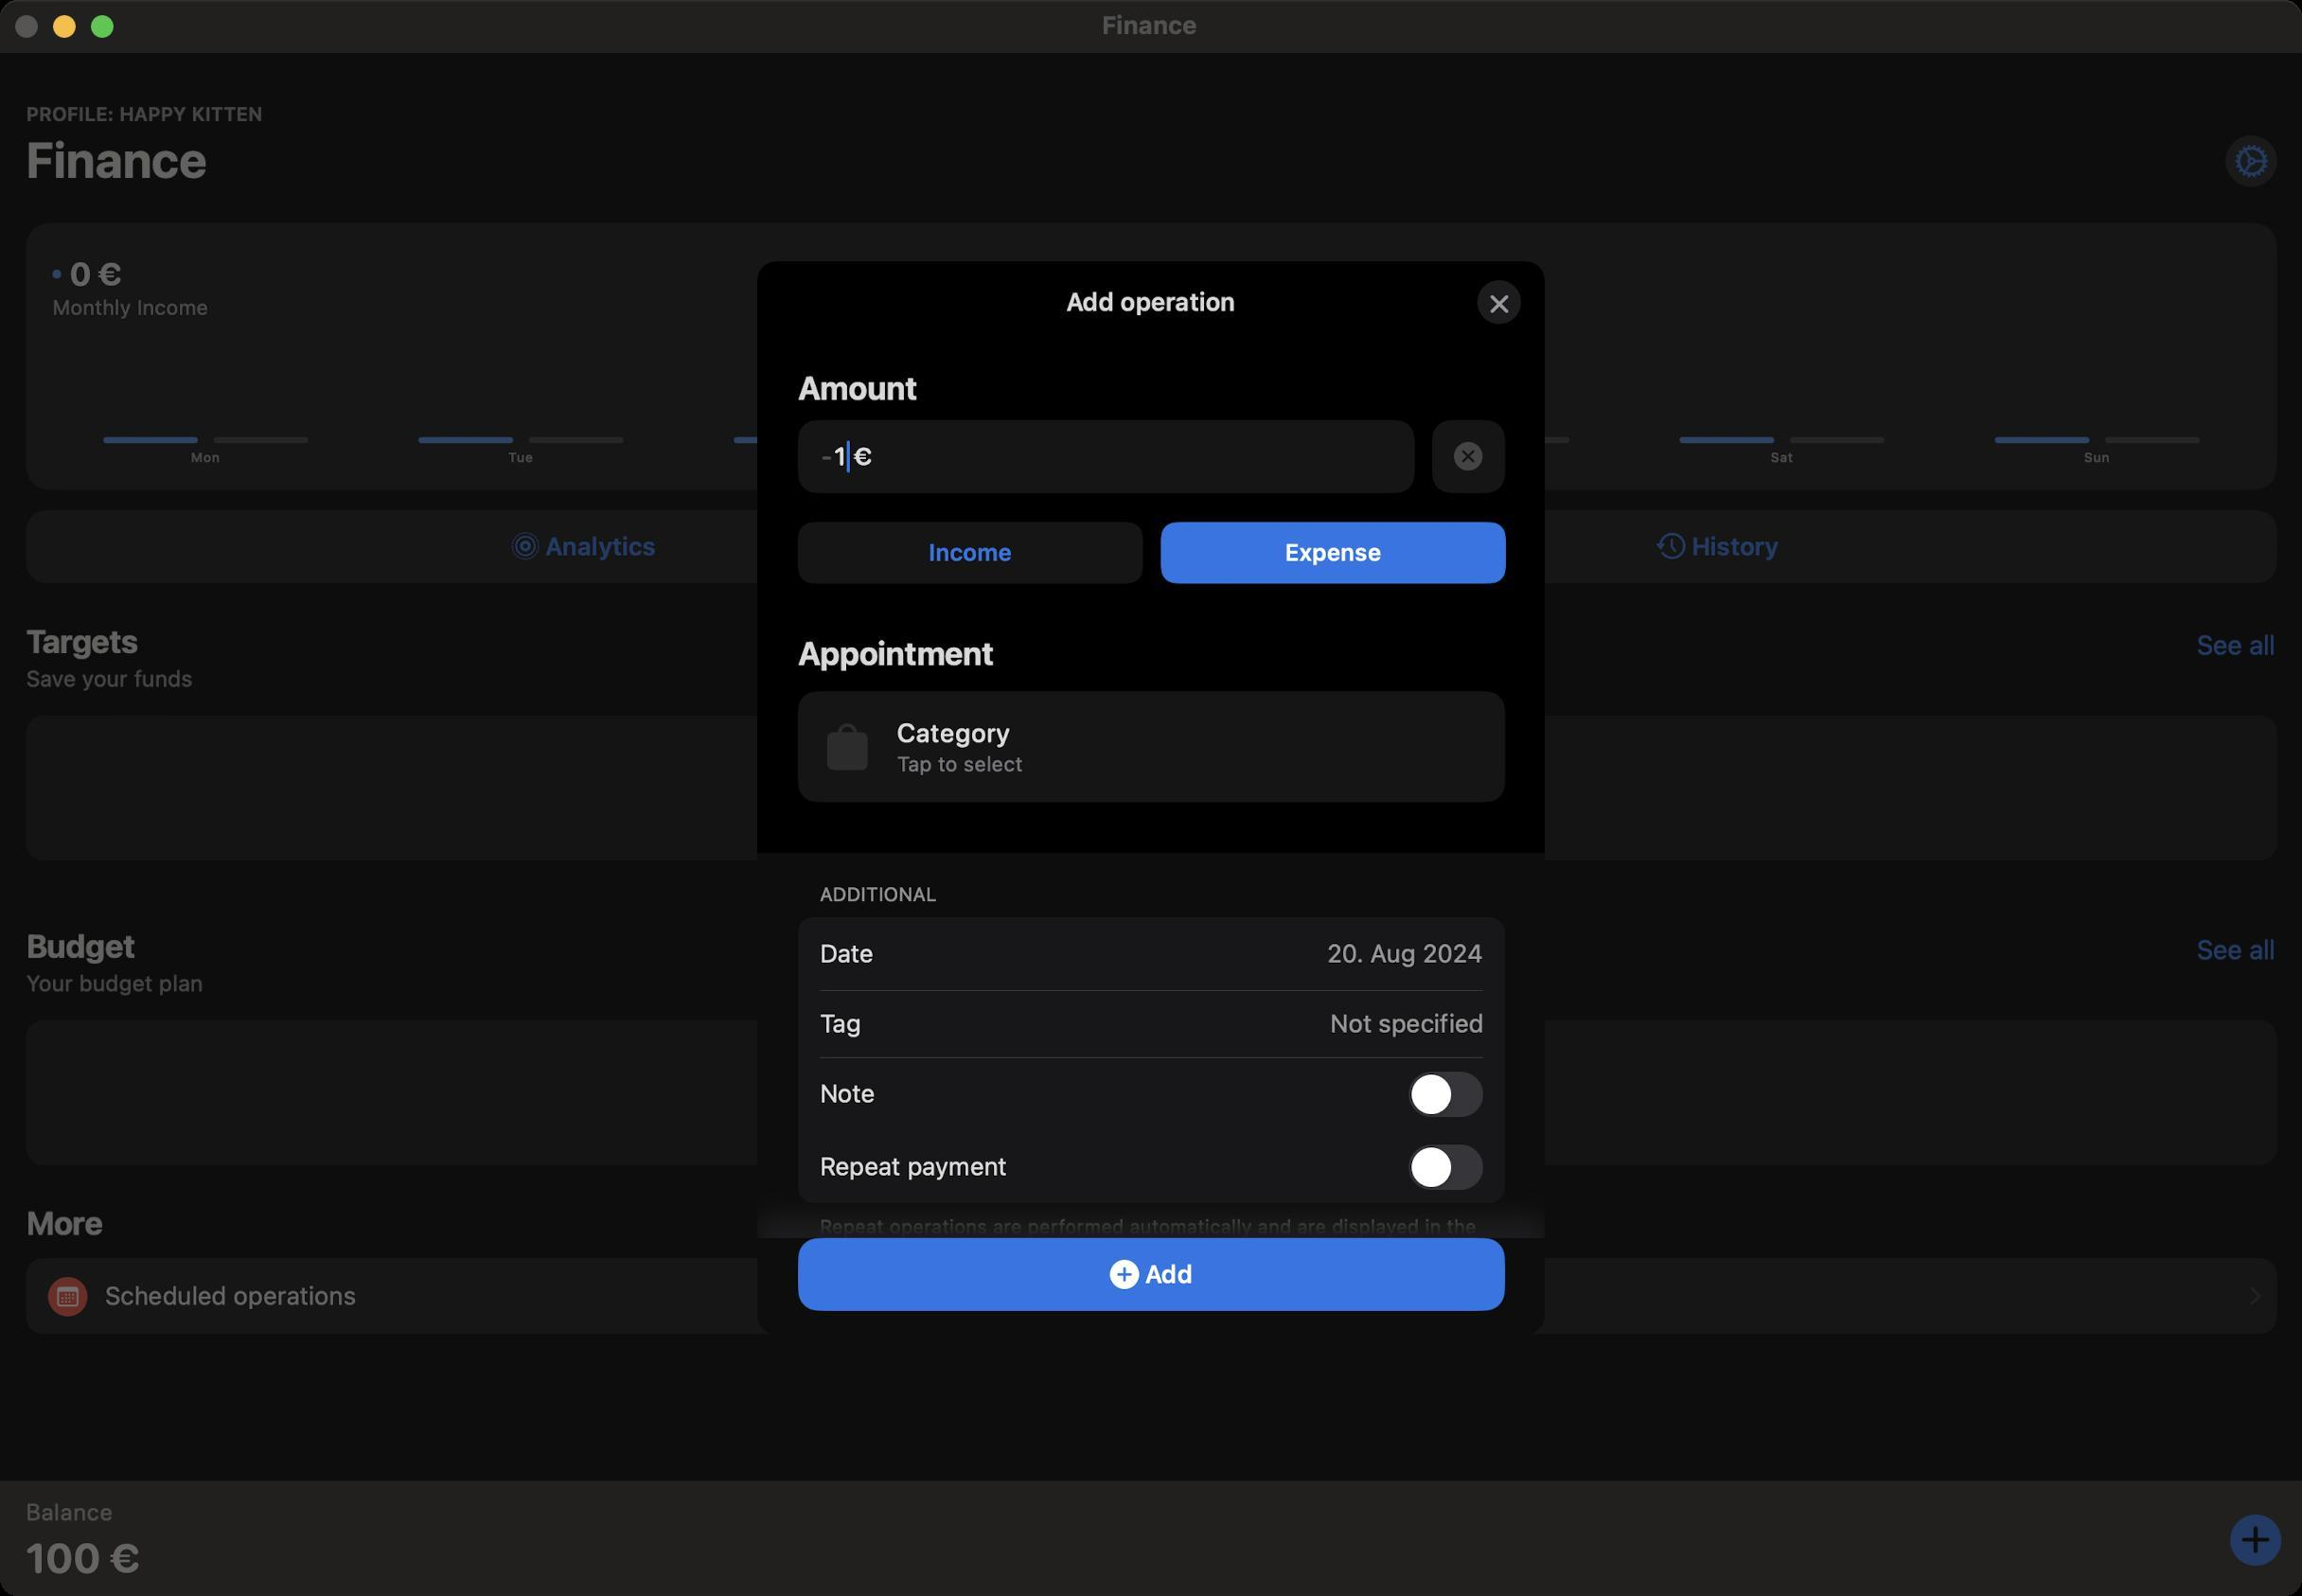
Accessibility tree:
{"name": "Finance", "role": "AXWindow", "description": null, "role_description": "standard window", "value": null, "position": "294.00;94.00", "size": "1216;843", "children": [{"name": null, "role": "AXGroup", "description": null, "role_description": "group", "value": null, "position": "0.00;0.00", "size": "1216;843", "children": [{"name": null, "role": "AXGroup", "description": null, "role_description": "group", "value": null, "position": "0.00;0.00", "size": "1217;843", "children": []}]}, {"name": null, "role": "AXButton", "description": null, "role_description": "close button", "value": null, "position": "7.00;6.00", "size": "14;16", "children": []}, {"name": null, "role": "AXButton", "description": null, "role_description": "zoom button", "value": null, "position": "47.00;6.00", "size": "14;16", "children": [{"name": null, "role": "AXGroup", "description": null, "role_description": "group", "value": null, "position": "47.00;6.00", "size": "14;16", "children": [{"name": null, "role": "AXGroup", "description": null, "role_description": "group", "value": null, "position": "47.00;6.00", "size": "14;16", "children": []}]}]}, {"name": null, "role": "AXButton", "description": null, "role_description": "minimize button", "value": null, "position": "27.00;6.00", "size": "14;16", "children": []}, {"name": null, "role": "AXStaticText", "description": null, "role_description": "text", "value": "Finance", "position": "580.00;5.00", "size": "55;16", "children": []}, {"name": null, "role": "AXSheet", "description": null, "role_description": "sheet", "value": null, "position": "400.00;138.00", "size": "416;567", "children": [{"name": null, "role": "AXGroup", "description": null, "role_description": "group", "value": null, "position": "400.00;138.00", "size": "416;567", "children": [{"name": null, "role": "AXGroup", "description": null, "role_description": "group", "value": null, "position": "400.00;138.00", "size": "417;567", "children": [{"name": null, "role": "AXGroup", "description": null, "role_description": "Nav bar", "value": null, "position": "400.00;138.00", "size": "417;43", "children": [{"name": null, "role": "AXHeading", "description": "Add operation", "role_description": "heading", "value": null, "position": "563.24;151.86", "size": "90;16", "children": []}, {"name": null, "role": "AXButton", "description": "close", "role_description": "button", "value": null, "position": "774.22;142.62", "size": "33;34", "children": []}]}, {"name": null, "role": "AXGroup", "description": null, "role_description": "group", "value": null, "position": "400.00;138.00", "size": "417;567", "children": [{"name": null, "role": "AXGroup", "description": null, "role_description": "group", "value": null, "position": "400.00;138.00", "size": "417;567", "children": [{"name": null, "role": "AXGroup", "description": null, "role_description": "group", "value": null, "position": "421.56;194.98", "size": "373;22", "children": [{"name": null, "role": "AXGroup", "description": null, "role_description": "group", "value": null, "position": "421.56;194.98", "size": "373;20", "children": [{"name": null, "role": "AXStaticText", "description": "Amount", "role_description": "text", "value": null, "position": "421.56;194.98", "size": "373;20", "children": []}]}]}, {"name": null, "role": "AXTextField", "description": null, "role_description": "text field", "value": "1 €", "position": "421.56;221.93", "size": "326;38", "children": []}, {"name": null, "role": "AXStaticText", "description": "-", "role_description": "text", "value": null, "position": "433.88;221.93", "size": "7;38", "children": []}, {"name": null, "role": "AXButton", "description": "clearField", "role_description": "button", "value": null, "position": "756.51;221.93", "size": "38;38", "children": []}, {"name": null, "role": "AXGroup", "description": null, "role_description": "group", "value": null, "position": "421.56;275.83", "size": "373;32", "children": [{"name": null, "role": "AXButton", "description": "Income", "role_description": "button", "value": null, "position": "421.56;275.83", "size": "182;32", "children": []}, {"name": null, "role": "AXButton", "description": "Expense", "role_description": "button", "value": null, "position": "613.29;275.83", "size": "182;32", "children": []}]}, {"name": null, "role": "AXGroup", "description": null, "role_description": "group", "value": null, "position": "421.56;335.12", "size": "373;22", "children": [{"name": null, "role": "AXGroup", "description": null, "role_description": "group", "value": null, "position": "421.56;335.12", "size": "373;20", "children": [{"name": null, "role": "AXStaticText", "description": "Appointment", "role_description": "text", "value": null, "position": "421.56;335.12", "size": "373;20", "children": []}]}]}, {"name": null, "role": "AXGroup", "description": null, "role_description": "group", "value": null, "position": "473.92;379.01", "size": "310;31", "children": [{"name": null, "role": "AXStaticText", "description": "Category", "role_description": "text", "value": null, "position": "473.92;379.01", "size": "310;16", "children": []}, {"name": null, "role": "AXStaticText", "description": "Tap to select", "role_description": "text", "value": null, "position": "473.92;396.72", "size": "310;13", "children": []}]}, {"name": null, "role": "AXStaticText", "description": "ADDITIONAL", "role_description": "text", "value": null, "position": "433.11;466.02", "size": "350;12", "children": []}, {"name": null, "role": "AXStaticText", "description": "Date", "role_description": "text", "value": null, "position": "433.11;496.05", "size": "28;15", "children": []}, {"name": null, "role": "AXStaticText", "description": "20. Aug 2024", "role_description": "text", "value": null, "position": "701.07;496.05", "size": "82;15", "children": []}, {"name": null, "role": "AXStaticText", "description": "Tag", "role_description": "text", "value": null, "position": "433.11;523.00", "size": "22;35", "children": []}, {"name": null, "role": "AXGroup", "description": null, "role_description": "group", "value": null, "position": "433.11;523.00", "size": "350;116", "children": [{"name": null, "role": "AXSlider", "description": null, "role_description": "slider", "value": 5000.0, "position": "514.73;494.12", "size": "104;173", "children": []}, {"name": null, "role": "AXSlider", "description": null, "role_description": "slider", "value": 4979.0, "position": "622.53;494.12", "size": "38;173", "children": []}, {"name": null, "role": "AXSlider", "description": null, "role_description": "slider", "value": 2018.0, "position": "664.11;494.12", "size": "38;173", "children": []}]}, {"name": null, "role": "AXStaticText", "description": "Not specified", "role_description": "text", "value": null, "position": "459.29;523.00", "size": "325;35", "children": []}, {"name": null, "role": "AXStaticText", "description": "Note", "role_description": "text", "value": null, "position": "433.11;569.97", "size": "29;15", "children": []}, {"name": null, "role": "AXCheckBox", "description": null, "role_description": "checkbox", "value": "0", "position": "744.19;566.12", "size": "39;24", "children": []}, {"name": null, "role": "AXTextField", "description": null, "role_description": "text field", "value": "", "position": "433.11;596.92", "size": "350;31", "children": []}, {"name": null, "role": "AXStaticText", "description": "Repeat payment", "role_description": "text", "value": null, "position": "433.11;608.47", "size": "99;15", "children": []}, {"name": null, "role": "AXCheckBox", "description": null, "role_description": "checkbox", "value": "0", "position": "744.19;604.62", "size": "39;24", "children": []}, {"name": null, "role": "AXButton", "description": "Repeat operations are performed automatically and are displayed in the \"Scheduled operations\" section. Available in premium", "role_description": "button", "value": null, "position": "433.11;641.58", "size": "350;25", "children": []}, {"name": null, "role": "AXGroup", "description": null, "role_description": "group", "value": null, "position": "433.11;643.12", "size": "350;38", "children": [{"name": null, "role": "AXGroup", "description": null, "role_description": "group", "value": null, "position": "434.65;646.97", "size": "168;31", "children": [{"name": null, "role": "AXStaticText", "description": "Retry", "role_description": "text", "value": null, "position": "434.65;646.97", "size": "168;15", "children": []}, {"name": null, "role": "AXStaticText", "description": "Monthly", "role_description": "text", "value": null, "position": "434.65;663.14", "size": "168;15", "children": []}]}, {"name": null, "role": "AXGroup", "description": null, "role_description": "group", "value": null, "position": "614.06;646.97", "size": "168;31", "children": [{"name": null, "role": "AXStaticText", "description": "Stop Repeater", "role_description": "text", "value": null, "position": "614.06;646.97", "size": "168;15", "children": []}, {"name": null, "role": "AXStaticText", "description": "Never", "role_description": "text", "value": null, "position": "614.06;663.14", "size": "168;15", "children": []}]}]}, {"name": null, "role": "AXButton", "description": "Add", "role_description": "button", "value": null, "position": "421.56;653.90", "size": "373;38", "children": []}]}]}]}]}]}, {"name": "Finance", "role": "AXWindow", "description": null, "role_description": "standard window", "value": null, "position": "294.00;94.00", "size": "1216;843", "children": [{"name": null, "role": "AXGroup", "description": null, "role_description": "group", "value": null, "position": "0.00;0.00", "size": "1216;843", "children": [{"name": null, "role": "AXGroup", "description": null, "role_description": "group", "value": null, "position": "0.00;0.00", "size": "1217;843", "children": []}]}, {"name": null, "role": "AXButton", "description": null, "role_description": "close button", "value": null, "position": "7.00;6.00", "size": "14;16", "children": []}, {"name": null, "role": "AXButton", "description": null, "role_description": "zoom button", "value": null, "position": "47.00;6.00", "size": "14;16", "children": [{"name": null, "role": "AXGroup", "description": null, "role_description": "group", "value": null, "position": "47.00;6.00", "size": "14;16", "children": [{"name": null, "role": "AXGroup", "description": null, "role_description": "group", "value": null, "position": "47.00;6.00", "size": "14;16", "children": []}]}]}, {"name": null, "role": "AXButton", "description": null, "role_description": "minimize button", "value": null, "position": "27.00;6.00", "size": "14;16", "children": []}, {"name": null, "role": "AXStaticText", "description": null, "role_description": "text", "value": "Finance", "position": "580.00;5.00", "size": "55;16", "children": []}, {"name": null, "role": "AXSheet", "description": null, "role_description": "sheet", "value": null, "position": "400.00;138.00", "size": "416;567", "children": [{"name": null, "role": "AXGroup", "description": null, "role_description": "group", "value": null, "position": "400.00;138.00", "size": "416;567", "children": [{"name": null, "role": "AXGroup", "description": null, "role_description": "group", "value": null, "position": "400.00;138.00", "size": "417;567", "children": [{"name": null, "role": "AXGroup", "description": null, "role_description": "Nav bar", "value": null, "position": "400.00;138.00", "size": "417;43", "children": [{"name": null, "role": "AXHeading", "description": "Add operation", "role_description": "heading", "value": null, "position": "563.24;151.86", "size": "90;16", "children": []}, {"name": null, "role": "AXButton", "description": "close", "role_description": "button", "value": null, "position": "774.22;142.62", "size": "33;34", "children": []}]}, {"name": null, "role": "AXGroup", "description": null, "role_description": "group", "value": null, "position": "400.00;138.00", "size": "417;567", "children": [{"name": null, "role": "AXGroup", "description": null, "role_description": "group", "value": null, "position": "400.00;138.00", "size": "417;567", "children": [{"name": null, "role": "AXGroup", "description": null, "role_description": "group", "value": null, "position": "421.56;194.98", "size": "373;22", "children": [{"name": null, "role": "AXGroup", "description": null, "role_description": "group", "value": null, "position": "421.56;194.98", "size": "373;20", "children": [{"name": null, "role": "AXStaticText", "description": "Amount", "role_description": "text", "value": null, "position": "421.56;194.98", "size": "373;20", "children": []}]}]}, {"name": null, "role": "AXTextField", "description": null, "role_description": "text field", "value": "1 €", "position": "421.56;221.93", "size": "326;38", "children": []}, {"name": null, "role": "AXStaticText", "description": "-", "role_description": "text", "value": null, "position": "433.88;221.93", "size": "7;38", "children": []}, {"name": null, "role": "AXButton", "description": "clearField", "role_description": "button", "value": null, "position": "756.51;221.93", "size": "38;38", "children": []}, {"name": null, "role": "AXGroup", "description": null, "role_description": "group", "value": null, "position": "421.56;275.83", "size": "373;32", "children": [{"name": null, "role": "AXButton", "description": "Income", "role_description": "button", "value": null, "position": "421.56;275.83", "size": "182;32", "children": []}, {"name": null, "role": "AXButton", "description": "Expense", "role_description": "button", "value": null, "position": "613.29;275.83", "size": "182;32", "children": []}]}, {"name": null, "role": "AXGroup", "description": null, "role_description": "group", "value": null, "position": "421.56;335.12", "size": "373;22", "children": [{"name": null, "role": "AXGroup", "description": null, "role_description": "group", "value": null, "position": "421.56;335.12", "size": "373;20", "children": [{"name": null, "role": "AXStaticText", "description": "Appointment", "role_description": "text", "value": null, "position": "421.56;335.12", "size": "373;20", "children": []}]}]}, {"name": null, "role": "AXGroup", "description": null, "role_description": "group", "value": null, "position": "473.92;379.01", "size": "310;31", "children": [{"name": null, "role": "AXStaticText", "description": "Category", "role_description": "text", "value": null, "position": "473.92;379.01", "size": "310;16", "children": []}, {"name": null, "role": "AXStaticText", "description": "Tap to select", "role_description": "text", "value": null, "position": "473.92;396.72", "size": "310;13", "children": []}]}, {"name": null, "role": "AXStaticText", "description": "ADDITIONAL", "role_description": "text", "value": null, "position": "433.11;466.02", "size": "350;12", "children": []}, {"name": null, "role": "AXStaticText", "description": "Date", "role_description": "text", "value": null, "position": "433.11;496.05", "size": "28;15", "children": []}, {"name": null, "role": "AXStaticText", "description": "20. Aug 2024", "role_description": "text", "value": null, "position": "701.07;496.05", "size": "82;15", "children": []}, {"name": null, "role": "AXStaticText", "description": "Tag", "role_description": "text", "value": null, "position": "433.11;523.00", "size": "22;35", "children": []}, {"name": null, "role": "AXGroup", "description": null, "role_description": "group", "value": null, "position": "433.11;523.00", "size": "350;116", "children": [{"name": null, "role": "AXSlider", "description": null, "role_description": "slider", "value": 5000.0, "position": "514.73;494.12", "size": "104;173", "children": []}, {"name": null, "role": "AXSlider", "description": null, "role_description": "slider", "value": 4979.0, "position": "622.53;494.12", "size": "38;173", "children": []}, {"name": null, "role": "AXSlider", "description": null, "role_description": "slider", "value": 2018.0, "position": "664.11;494.12", "size": "38;173", "children": []}]}, {"name": null, "role": "AXStaticText", "description": "Not specified", "role_description": "text", "value": null, "position": "459.29;523.00", "size": "325;35", "children": []}, {"name": null, "role": "AXStaticText", "description": "Note", "role_description": "text", "value": null, "position": "433.11;569.97", "size": "29;15", "children": []}, {"name": null, "role": "AXCheckBox", "description": null, "role_description": "checkbox", "value": "0", "position": "744.19;566.12", "size": "39;24", "children": []}, {"name": null, "role": "AXTextField", "description": null, "role_description": "text field", "value": "", "position": "433.11;596.92", "size": "350;31", "children": []}, {"name": null, "role": "AXStaticText", "description": "Repeat payment", "role_description": "text", "value": null, "position": "433.11;608.47", "size": "99;15", "children": []}, {"name": null, "role": "AXCheckBox", "description": null, "role_description": "checkbox", "value": "0", "position": "744.19;604.62", "size": "39;24", "children": []}, {"name": null, "role": "AXButton", "description": "Repeat operations are performed automatically and are displayed in the \"Scheduled operations\" section. Available in premium", "role_description": "button", "value": null, "position": "433.11;641.58", "size": "350;25", "children": []}, {"name": null, "role": "AXGroup", "description": null, "role_description": "group", "value": null, "position": "433.11;643.12", "size": "350;38", "children": [{"name": null, "role": "AXGroup", "description": null, "role_description": "group", "value": null, "position": "434.65;646.97", "size": "168;31", "children": [{"name": null, "role": "AXStaticText", "description": "Retry", "role_description": "text", "value": null, "position": "434.65;646.97", "size": "168;15", "children": []}, {"name": null, "role": "AXStaticText", "description": "Monthly", "role_description": "text", "value": null, "position": "434.65;663.14", "size": "168;15", "children": []}]}, {"name": null, "role": "AXGroup", "description": null, "role_description": "group", "value": null, "position": "614.06;646.97", "size": "168;31", "children": [{"name": null, "role": "AXStaticText", "description": "Stop Repeater", "role_description": "text", "value": null, "position": "614.06;646.97", "size": "168;15", "children": []}, {"name": null, "role": "AXStaticText", "description": "Never", "role_description": "text", "value": null, "position": "614.06;663.14", "size": "168;15", "children": []}]}]}, {"name": null, "role": "AXButton", "description": "Add", "role_description": "button", "value": null, "position": "421.56;653.90", "size": "373;38", "children": []}]}]}]}]}]}]}]}